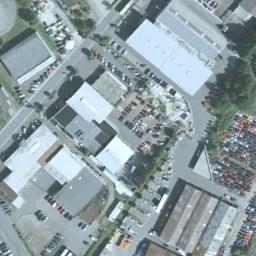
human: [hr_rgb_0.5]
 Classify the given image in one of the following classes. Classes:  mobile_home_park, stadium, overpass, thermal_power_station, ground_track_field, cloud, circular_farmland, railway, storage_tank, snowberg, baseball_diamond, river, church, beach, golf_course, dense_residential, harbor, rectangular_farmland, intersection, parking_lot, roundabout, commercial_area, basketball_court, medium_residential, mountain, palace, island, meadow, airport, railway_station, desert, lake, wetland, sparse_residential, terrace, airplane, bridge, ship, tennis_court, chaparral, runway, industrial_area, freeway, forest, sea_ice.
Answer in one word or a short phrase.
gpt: industrial_area